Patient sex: M
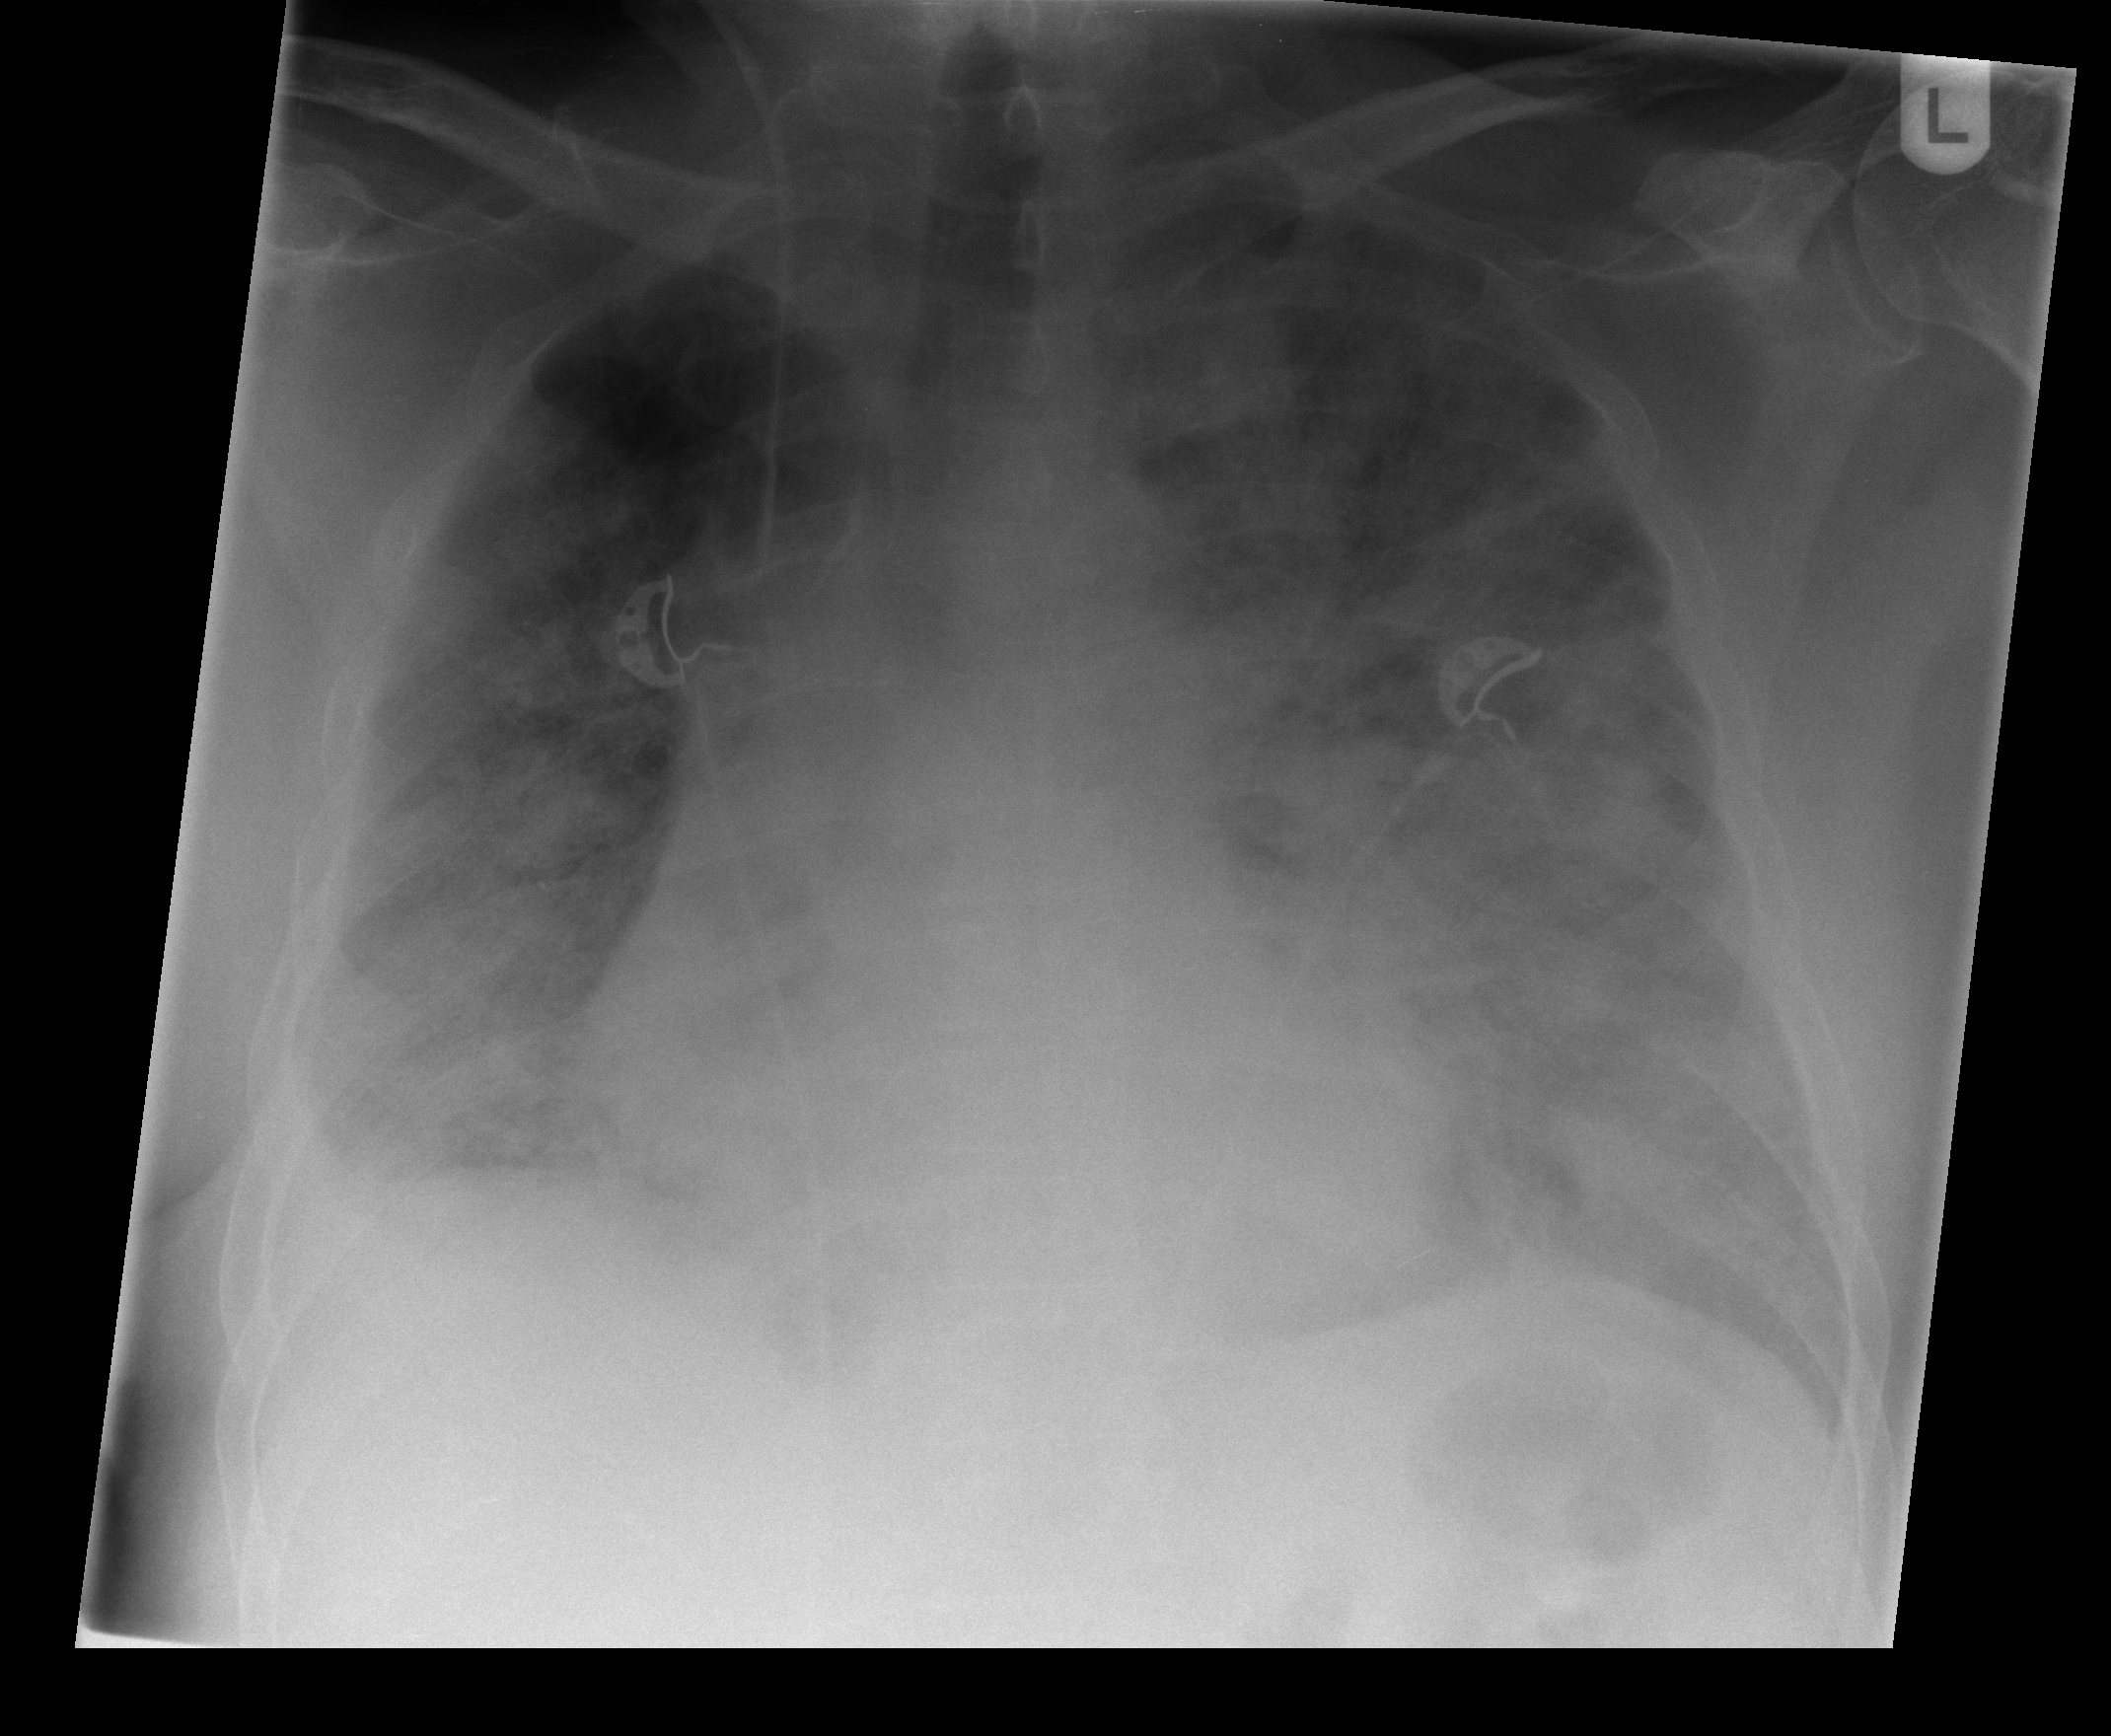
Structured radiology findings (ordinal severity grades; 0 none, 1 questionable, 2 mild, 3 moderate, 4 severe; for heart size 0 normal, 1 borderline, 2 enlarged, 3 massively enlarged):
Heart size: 2
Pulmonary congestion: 4
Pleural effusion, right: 3
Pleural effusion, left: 1
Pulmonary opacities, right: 4
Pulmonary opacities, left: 3
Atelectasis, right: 3
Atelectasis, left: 3